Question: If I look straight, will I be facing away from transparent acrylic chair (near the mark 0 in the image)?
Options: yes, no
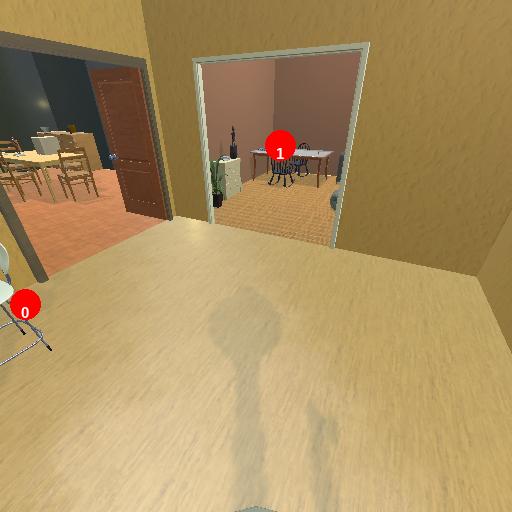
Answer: yes